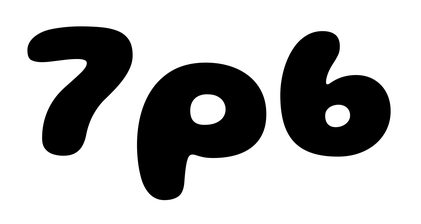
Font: Gluten_ExtraBold